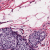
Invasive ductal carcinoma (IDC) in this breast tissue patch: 0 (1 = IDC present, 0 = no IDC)